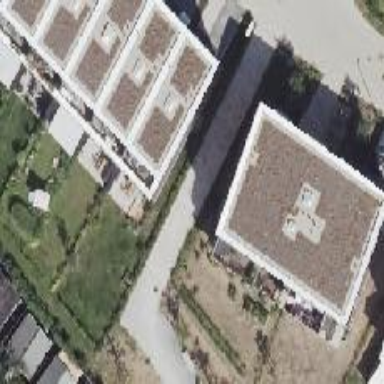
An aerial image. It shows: Apartment building with flat roof.